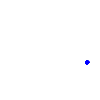
Particle: pion